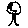
Label: tree